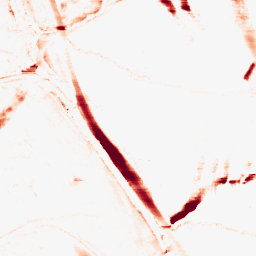
Category: morphological
Decomposition family: morphological_rect
Decomposition parameters: operation: opening
width: 20
height: 5
Upsampling method: regularized
Upsampling parameters: scale: 2
lambda_reg: 0.001
Upsampling scale: 2